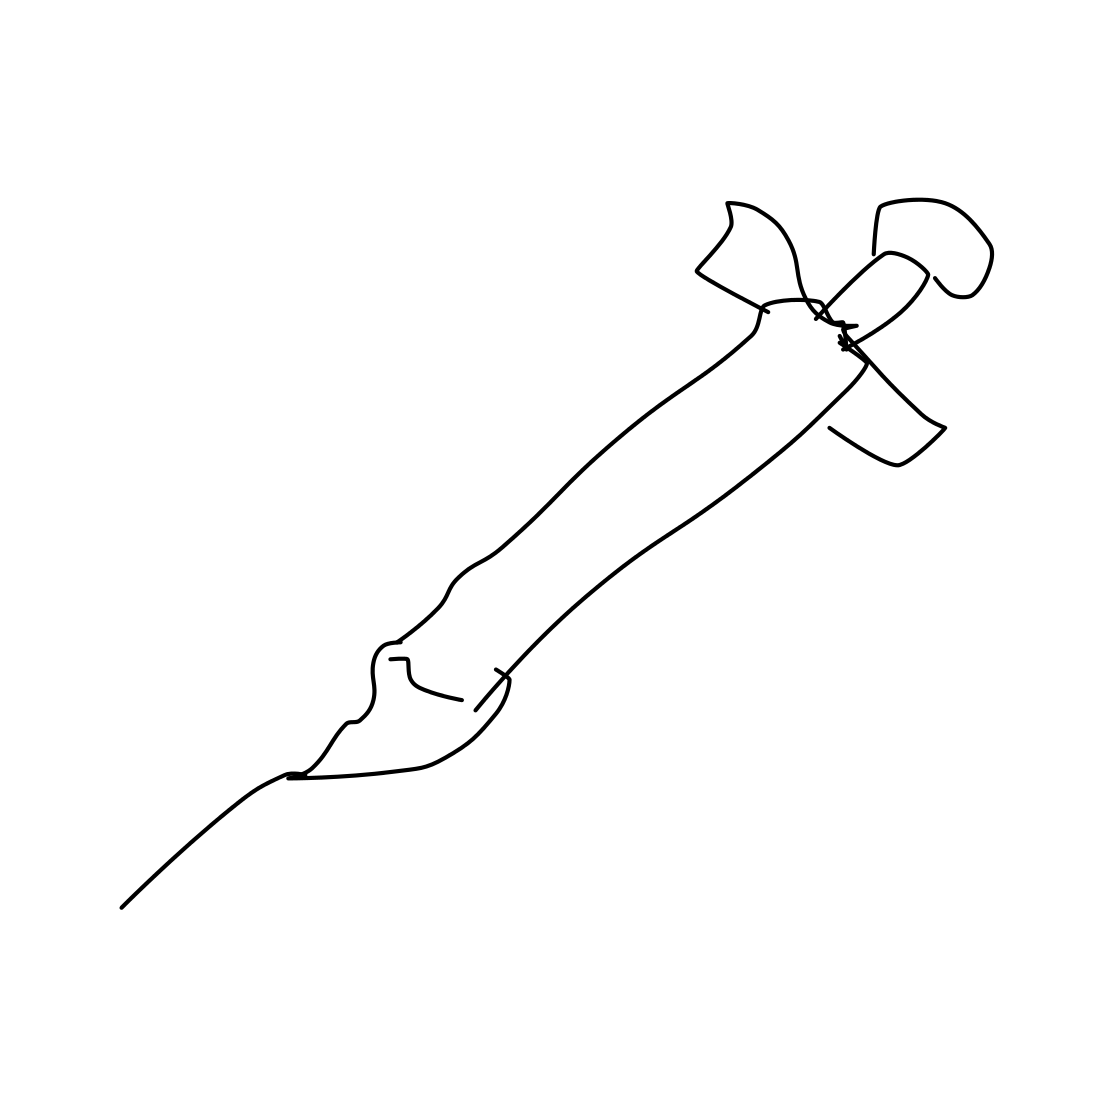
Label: syringe